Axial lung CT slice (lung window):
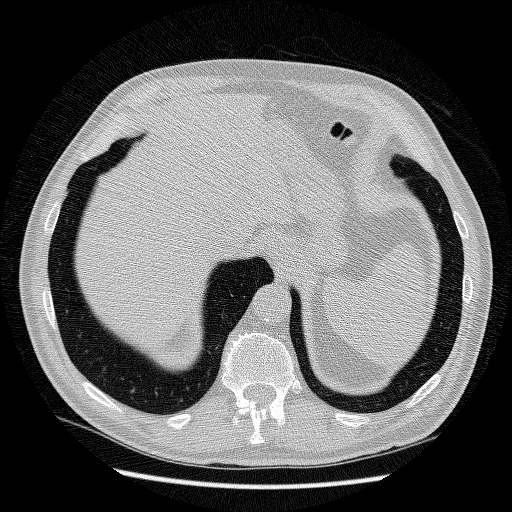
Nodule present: no